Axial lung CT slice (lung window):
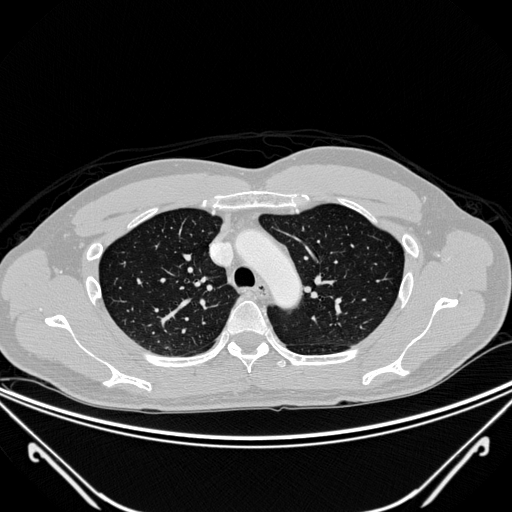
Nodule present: no